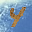
Label: 4